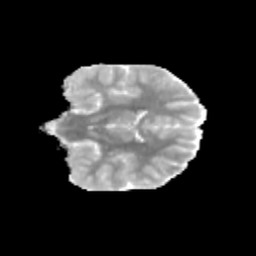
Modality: MD
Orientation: coronal
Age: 9
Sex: male
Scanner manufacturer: siemens
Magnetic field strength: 3 T
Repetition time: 3.8 s
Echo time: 0.07 s